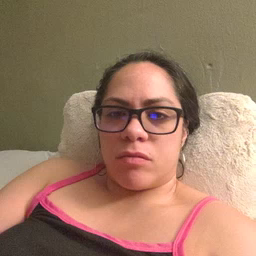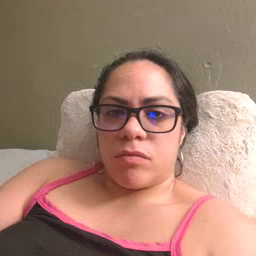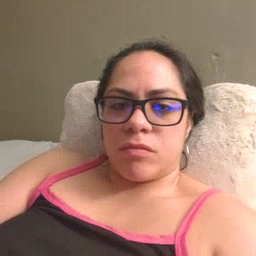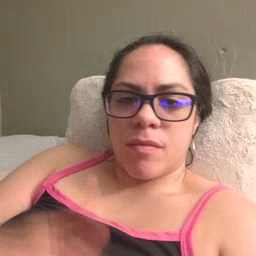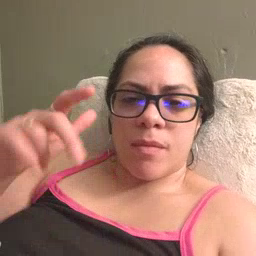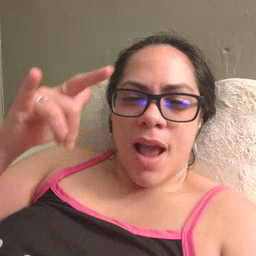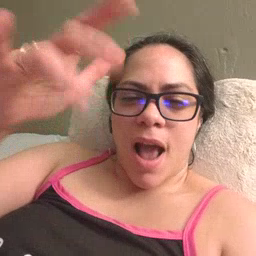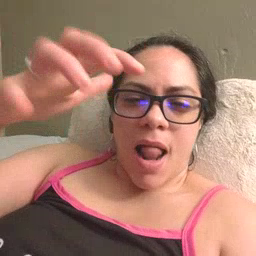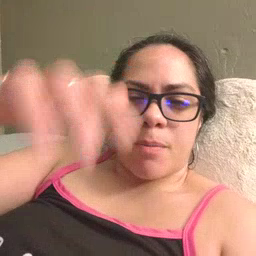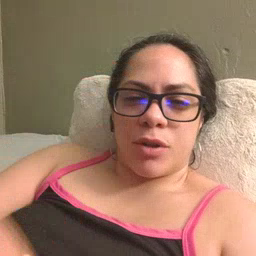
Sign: helicopter